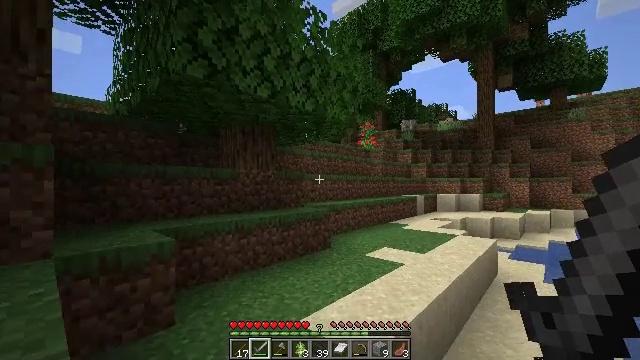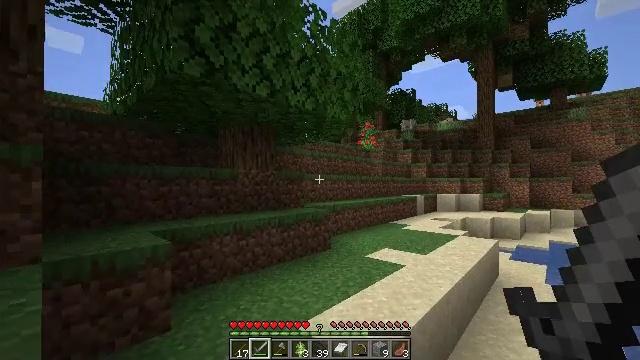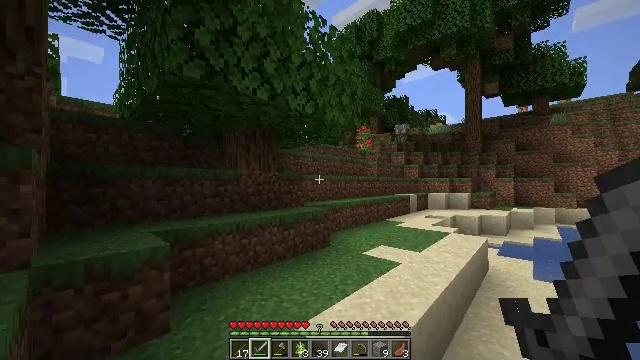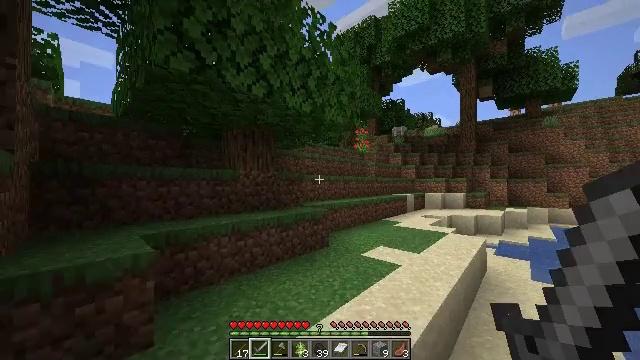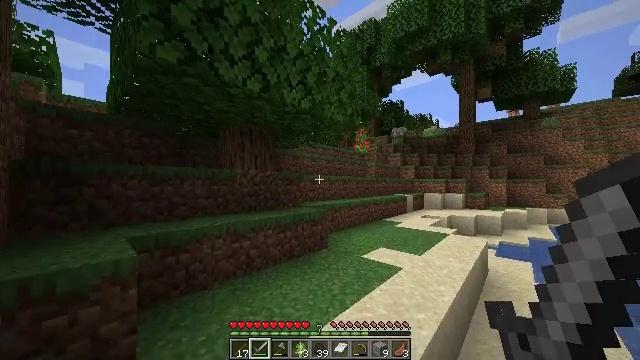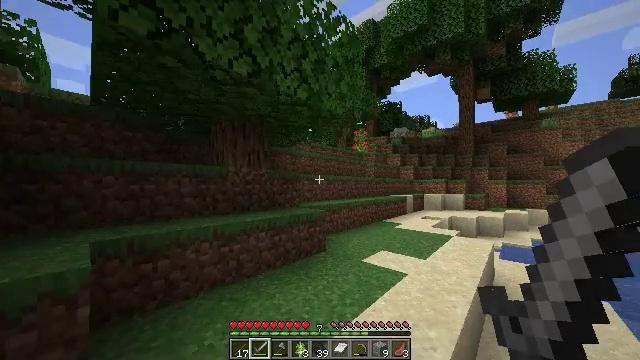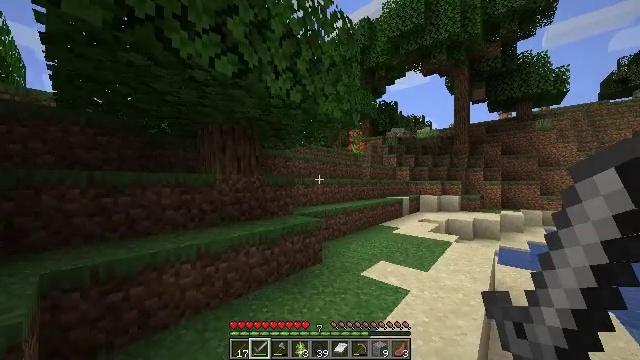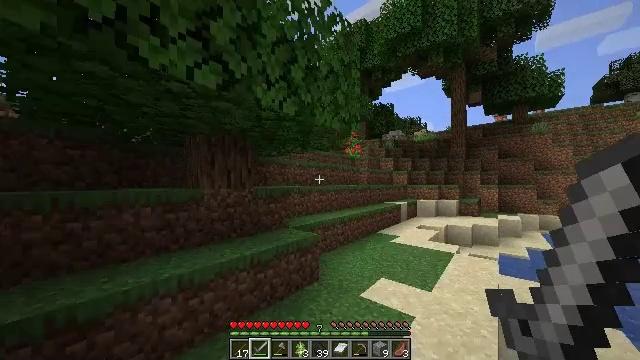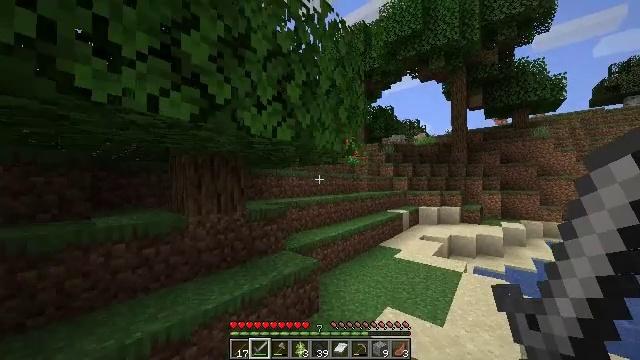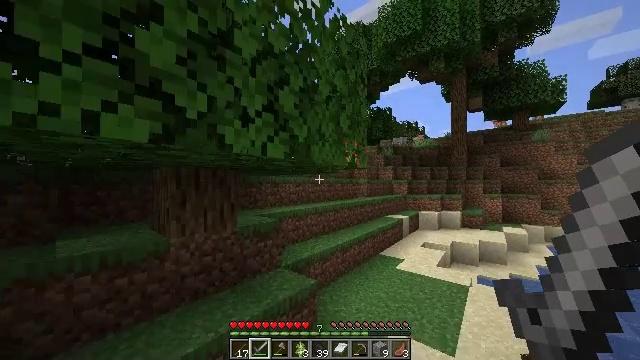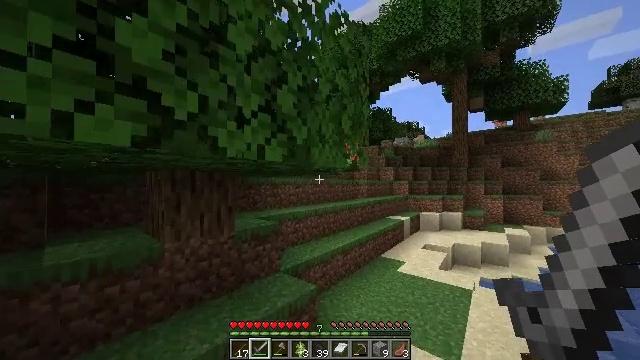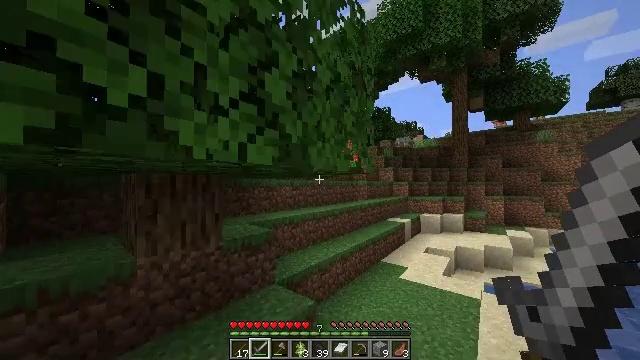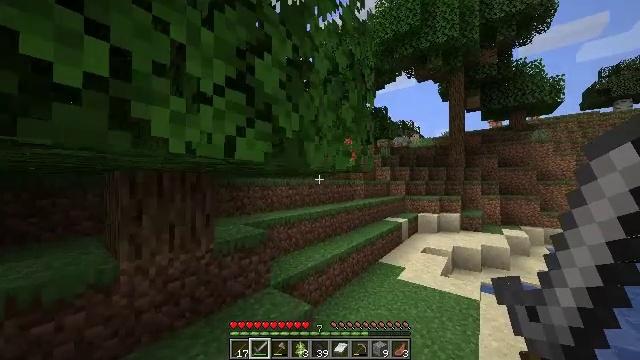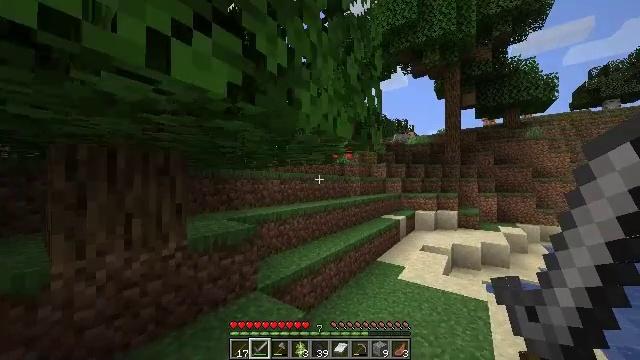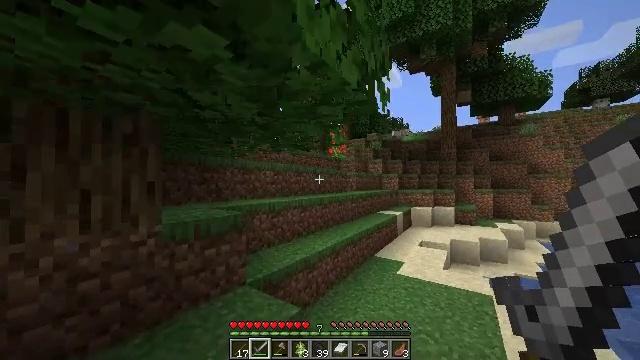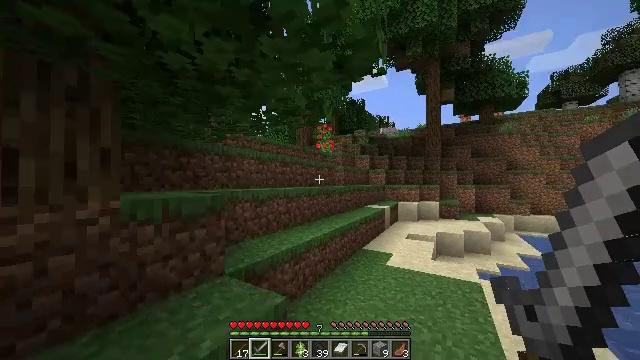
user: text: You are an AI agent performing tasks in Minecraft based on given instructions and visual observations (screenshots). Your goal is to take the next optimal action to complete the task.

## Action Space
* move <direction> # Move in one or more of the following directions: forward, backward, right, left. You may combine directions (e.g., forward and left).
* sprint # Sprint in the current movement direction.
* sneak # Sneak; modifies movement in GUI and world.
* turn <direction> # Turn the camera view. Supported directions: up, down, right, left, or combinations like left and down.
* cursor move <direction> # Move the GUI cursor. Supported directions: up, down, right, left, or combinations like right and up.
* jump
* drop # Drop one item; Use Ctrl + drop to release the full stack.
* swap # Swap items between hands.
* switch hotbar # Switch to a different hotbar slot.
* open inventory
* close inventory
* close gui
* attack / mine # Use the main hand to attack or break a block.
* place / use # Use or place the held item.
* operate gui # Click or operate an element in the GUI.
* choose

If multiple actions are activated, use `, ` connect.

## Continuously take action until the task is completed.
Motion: motion action
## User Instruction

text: Harvest sugar cane from the plant.
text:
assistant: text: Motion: move forward, sprint
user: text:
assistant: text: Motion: move forward, sprint
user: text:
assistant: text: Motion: move forward, sprint
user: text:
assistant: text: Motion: move forward, sprint
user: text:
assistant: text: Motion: move forward, sprint
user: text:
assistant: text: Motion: move forward, sprint, turn right, jump
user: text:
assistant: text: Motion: move forward, sprint, turn right, jump
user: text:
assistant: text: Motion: move forward, sprint, jump
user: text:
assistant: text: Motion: move forward, sprint, jump
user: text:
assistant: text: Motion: move forward, sprint, jump
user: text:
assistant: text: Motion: move forward, sprint, jump
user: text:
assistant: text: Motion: move forward, sprint, jump
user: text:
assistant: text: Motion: move forward, sprint, turn right, jump
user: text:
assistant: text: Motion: move forward, sprint, turn right, jump
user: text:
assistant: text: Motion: move forward, sprint, turn right, jump
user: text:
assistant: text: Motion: move forward, sprint, turn right, jump
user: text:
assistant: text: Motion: move forward, sprint, turn right, jump
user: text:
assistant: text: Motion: move forward, sprint, turn right, jump
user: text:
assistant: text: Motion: move forward, sprint, jump
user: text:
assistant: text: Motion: move forward, sprint, jump
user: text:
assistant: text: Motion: move forward, sprint, jump
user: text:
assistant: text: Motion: move forward, sprint, jump
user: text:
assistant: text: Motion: move forward, sprint, jump
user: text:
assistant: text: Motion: move forward, sprint, jump
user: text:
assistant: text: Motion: move forward, sprint, jump
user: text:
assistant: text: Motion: move forward, sprint, jump
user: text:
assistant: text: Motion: move forward, sprint, jump
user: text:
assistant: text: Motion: move forward, sprint, jump
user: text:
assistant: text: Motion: move forward, sprint, jump
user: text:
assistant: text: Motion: move forward, sprint, jump